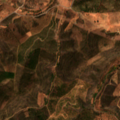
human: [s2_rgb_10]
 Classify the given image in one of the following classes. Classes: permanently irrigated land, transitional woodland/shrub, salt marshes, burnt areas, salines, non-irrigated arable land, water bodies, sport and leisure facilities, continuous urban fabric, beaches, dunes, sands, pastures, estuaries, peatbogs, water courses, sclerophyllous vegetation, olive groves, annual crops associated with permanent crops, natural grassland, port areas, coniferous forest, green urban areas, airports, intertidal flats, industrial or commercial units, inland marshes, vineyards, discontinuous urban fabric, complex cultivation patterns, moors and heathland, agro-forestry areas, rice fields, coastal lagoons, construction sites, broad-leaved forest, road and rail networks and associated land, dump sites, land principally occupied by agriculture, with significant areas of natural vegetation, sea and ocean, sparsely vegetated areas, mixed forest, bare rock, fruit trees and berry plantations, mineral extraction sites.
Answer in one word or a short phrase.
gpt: land principally occupied by agriculture, with significant areas of natural vegetation, broad-leaved forest, sclerophyllous vegetation, transitional woodland/shrub